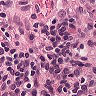
Metastatic tissue present: no